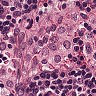
Metastatic tissue present: no